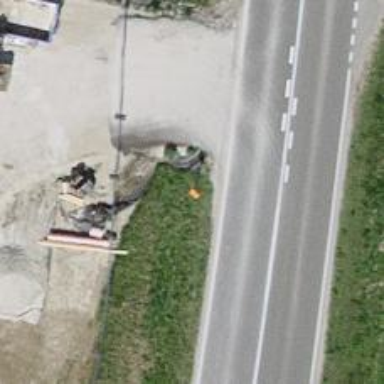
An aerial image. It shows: Pole with roofed pipeline marker.